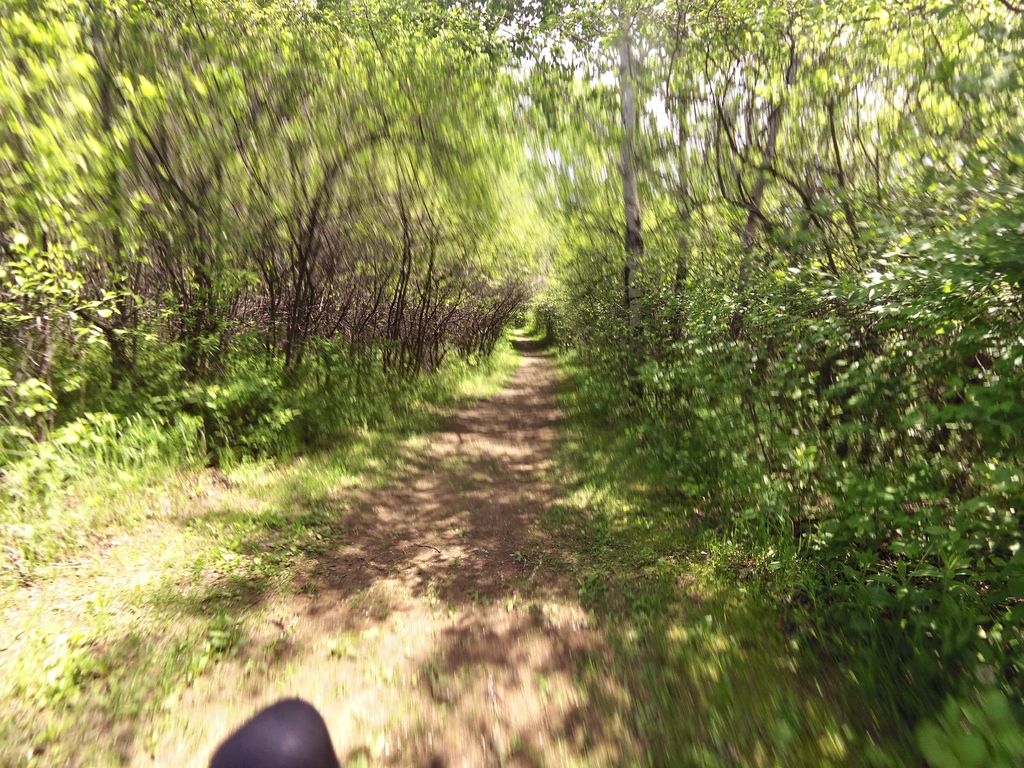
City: ottawa-gatineau